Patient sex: F
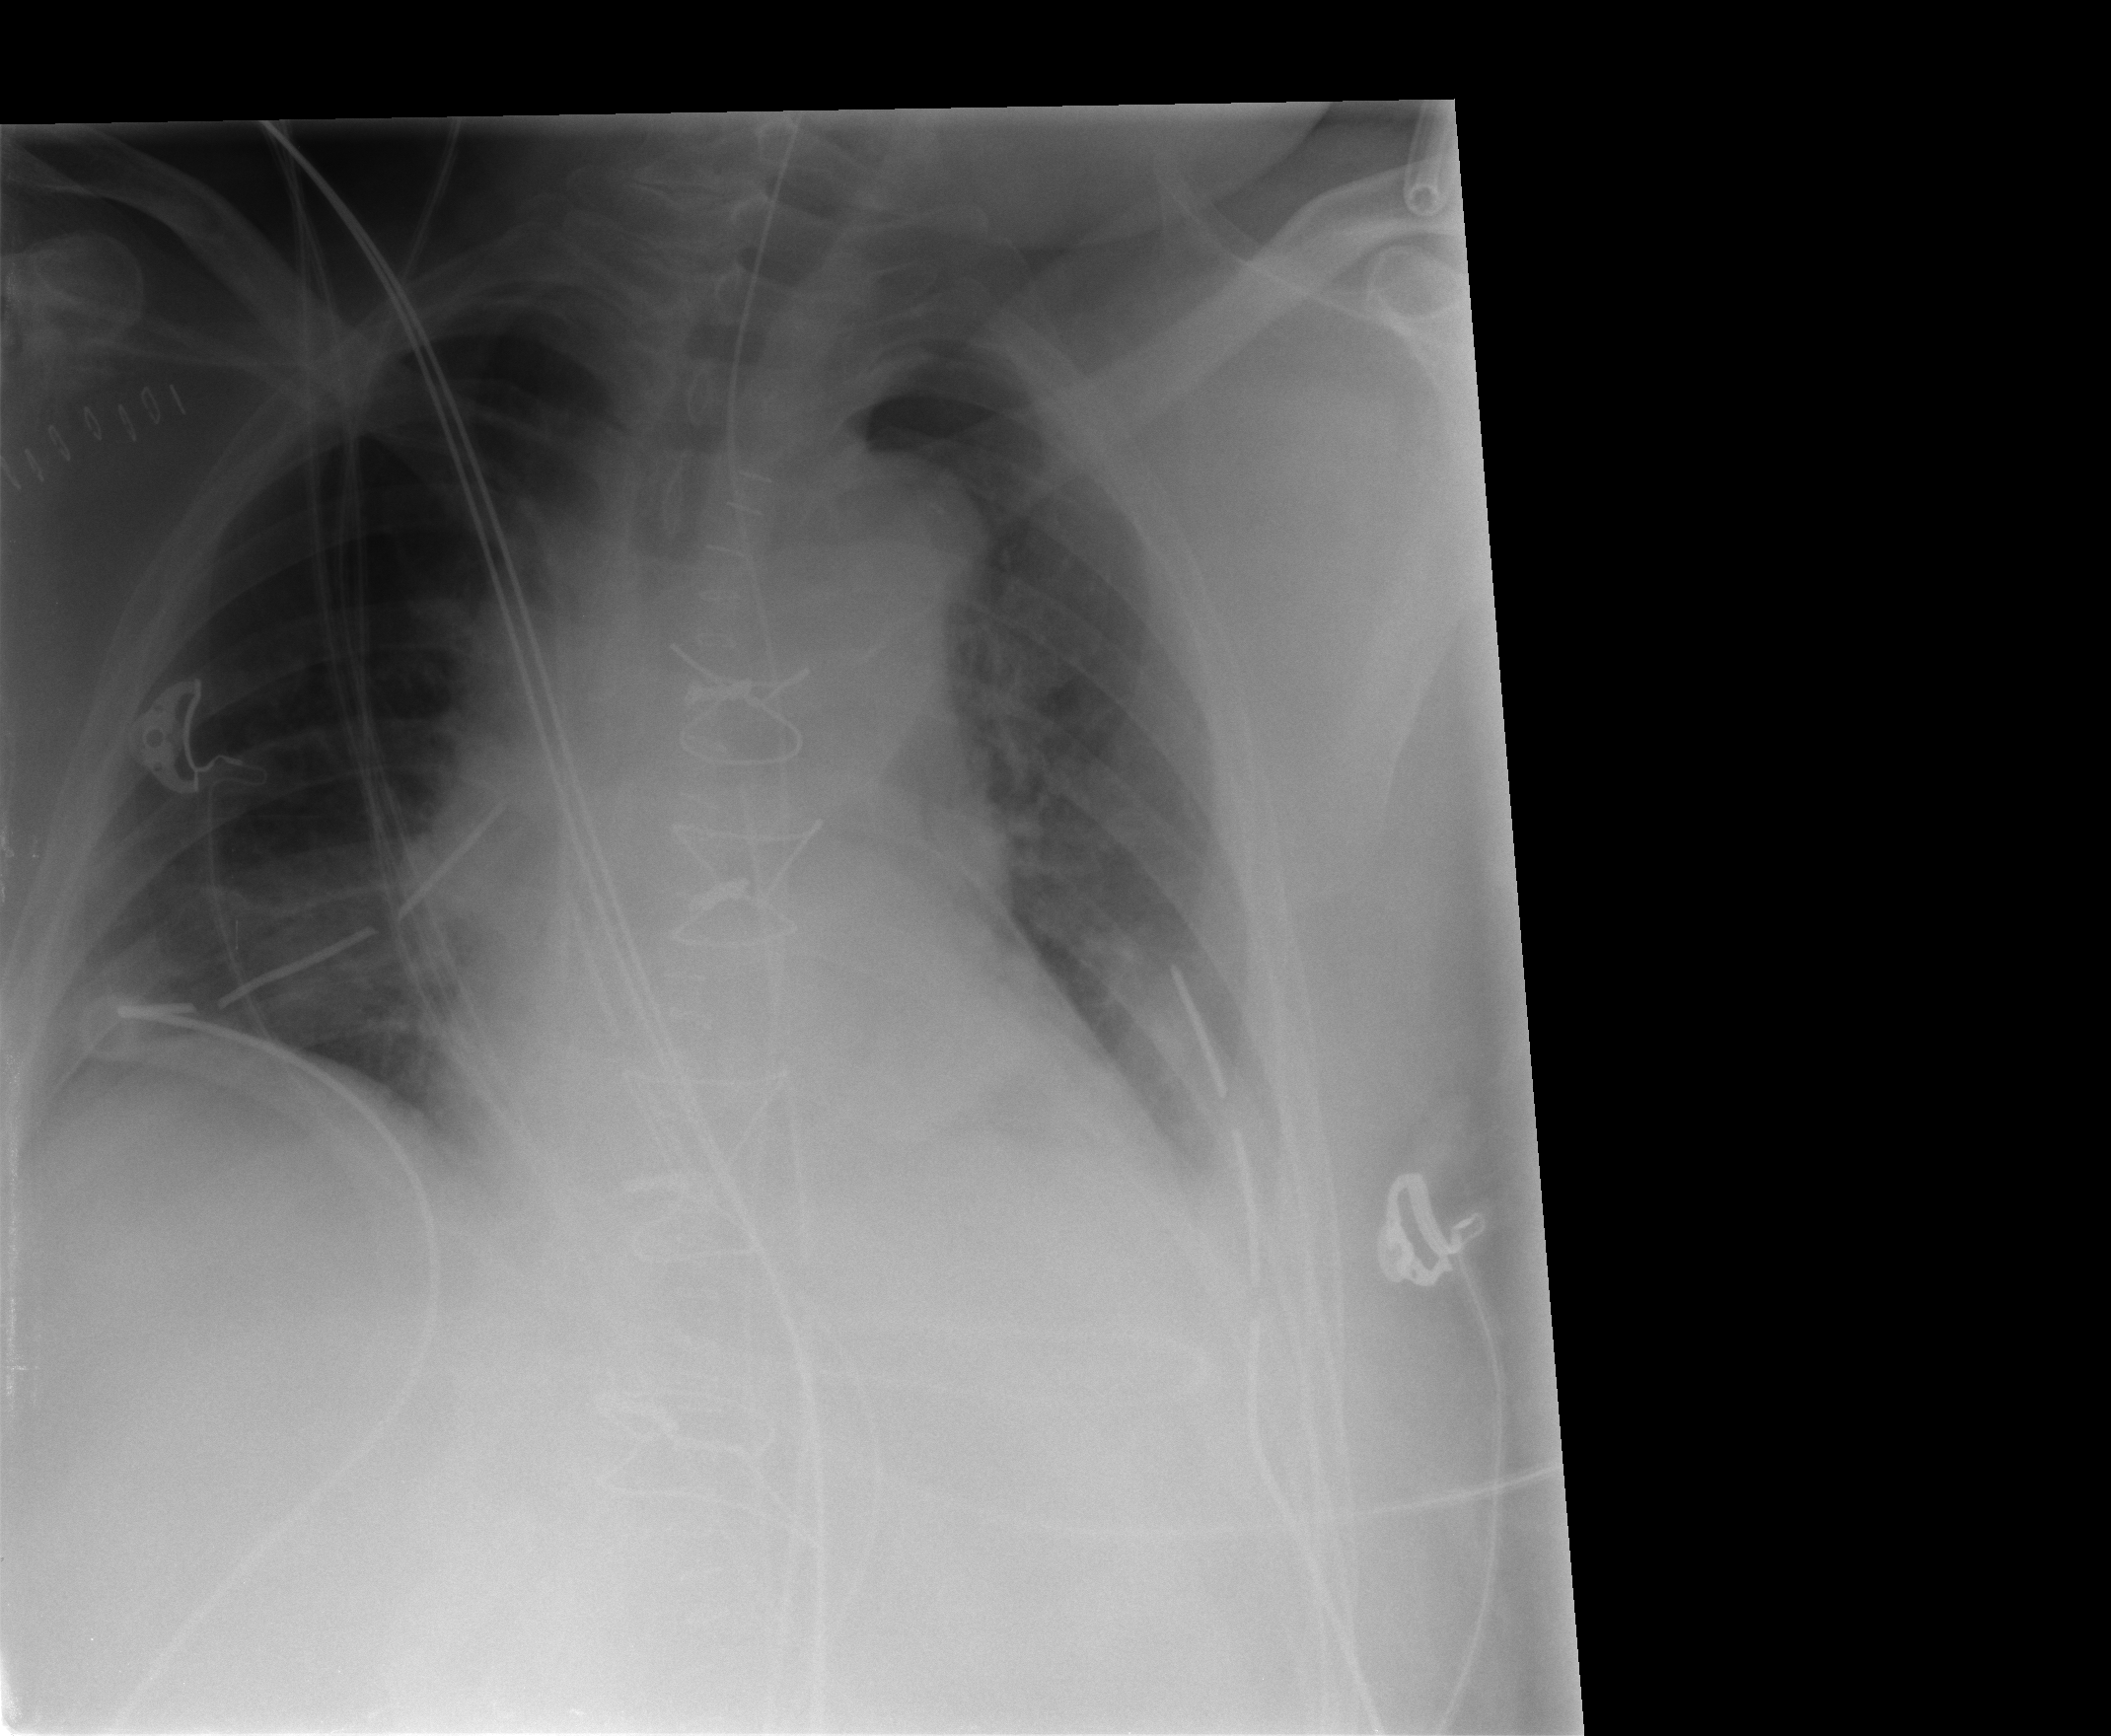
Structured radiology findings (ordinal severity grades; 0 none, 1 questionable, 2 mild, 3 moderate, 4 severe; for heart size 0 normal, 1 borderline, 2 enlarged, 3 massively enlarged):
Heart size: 2
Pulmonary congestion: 2
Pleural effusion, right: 0
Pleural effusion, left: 1
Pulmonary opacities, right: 2
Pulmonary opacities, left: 0
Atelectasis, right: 2
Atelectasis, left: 2